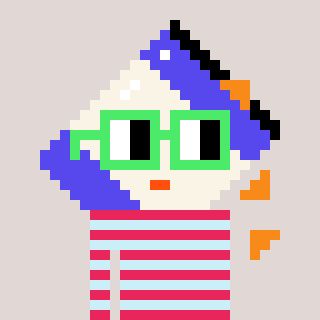
a pixel art character with square light green glasses, a chips-shaped head and a cold-colored body on a warm background